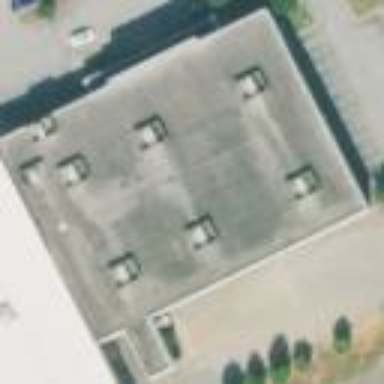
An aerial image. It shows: Building.